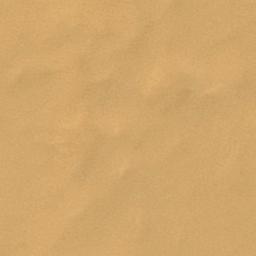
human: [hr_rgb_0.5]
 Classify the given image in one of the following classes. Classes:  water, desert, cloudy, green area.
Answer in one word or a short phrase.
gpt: desert